Question: I am creating an android app that has multilingual support. Currently it is supporting more then 15 different languages. Everything was fine so far.
But now requirement is to mix English with Arabic. I have a ListView to render a ArrayList of values. ArrayList has few Arabic text and few elements are in English.
Arabic is appears fine across the app. but the English rows are not shown on the TextView. It is getting printed in logs.
It appears fine in android 2.3. So, my guess RTL is might be causing the problem.
Below is the screenshot of the app. As you can see in the right hand side some rows are white.
Here in right hand side rows, some of the data to be fetched from SQLite database and some are getting fetched from web. Data fetched from web is in Arabic, but SQLite data is in English.
Adapter getView() method is works fine. Inside getView() the data in both English and Arabic are printed. I have even printing getText() after setting text to the list rows, and getText() is even printing in English. Looks like the English rows are not getting printed or updated.

Any help is much appreciated.
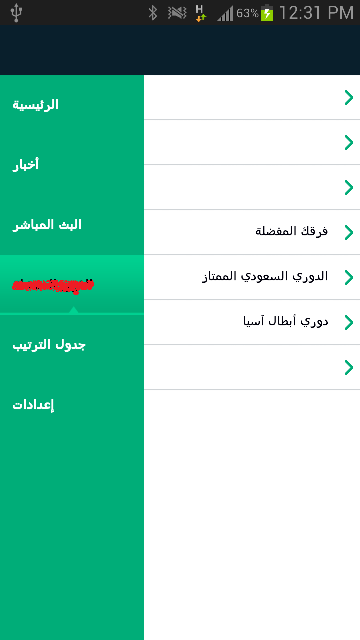
Answer: It is one of very strange observation on ListView rendering issue. I was initializing the adapter only while it is empty, any changes made or refresh was done was using notifyDataSetChanged(). But it was causing some delay in rendering.
'''
if (mOptionsAdapter == null) {
mOptionsAdapter = new CategoriesAdapter(mContext);
final ArrayList<CategoriesItem> optionsList = getData();
mOptionsAdapter.setDatasource(optionsList);
mOptionsyListView.setAdapter(mOptionsAdapter);
mOptionsAdapter.notifyDataSetChanged();
} else {
mOptionsAdapter = new CategoriesAdapter(mContext);
final ArrayList<CategoriesItem> optionsList = getData();
mOptionsyListView.setAdapter(mOptionsAdapter);
mOptionsAdapter.setDatasource(optionsList);
mOptionsAdapter.notifyDataSetChanged();
}
'''
Changed to, nullifying the adapter each time and recreating again solved the problem.
'''
mOptionsAdapter = null;
mOptionsAdapter = new CategoriesAdapter(mContext);
final ArrayList<CategoriesItem> optionsList = getData();
mOptionsAdapter.setDatasource(optionsList);
mOptionsyListView.setAdapter(mOptionsAdapter);
mOptionsAdapter.notifyDataSetChanged();
'''
I am not very sure, but i believe as RTL support wad made available from Android 4.0. It was not very much stable and causing rendering problem. Lucky Google has fixed that in 4.2, and it works great.